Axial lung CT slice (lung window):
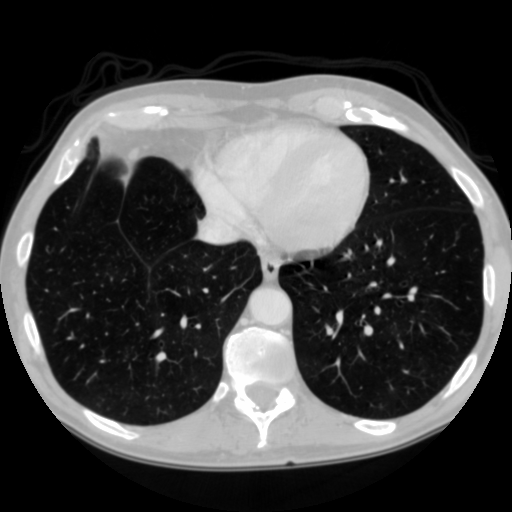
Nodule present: no